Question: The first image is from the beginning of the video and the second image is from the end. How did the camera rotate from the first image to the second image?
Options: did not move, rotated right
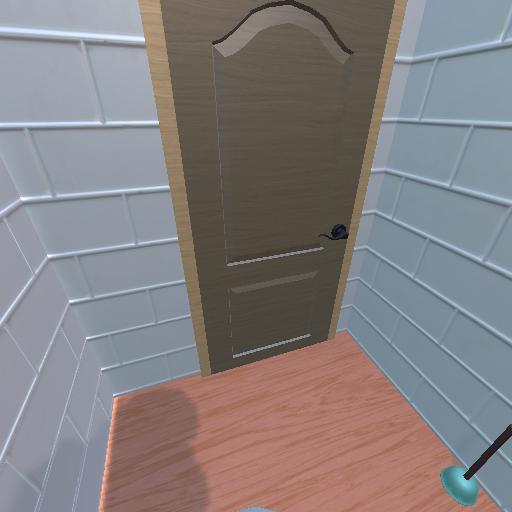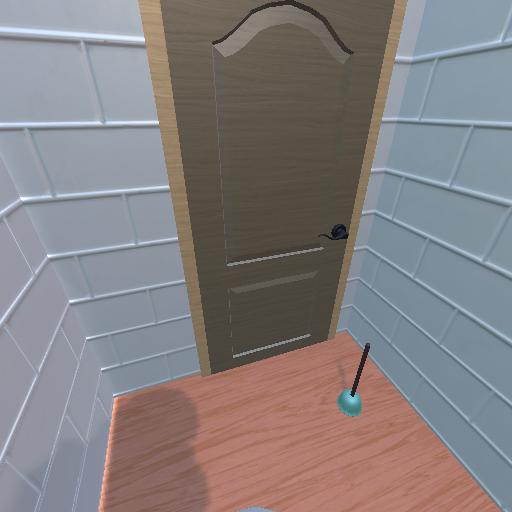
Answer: did not move